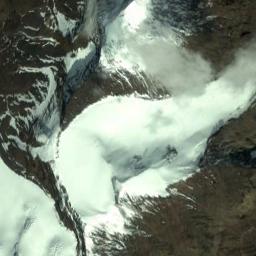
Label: snowberg